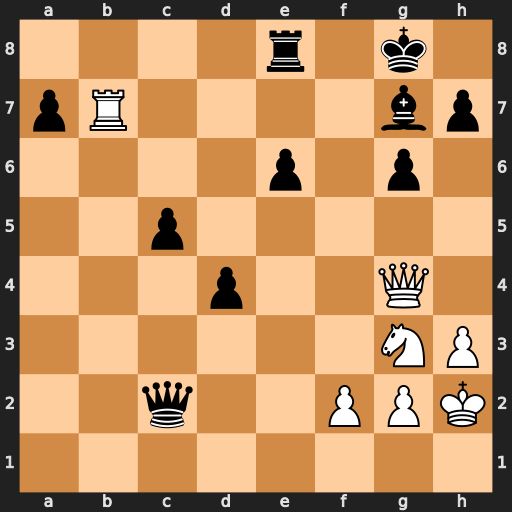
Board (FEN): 4r1k1/pR4bp/4p1p1/2p5/3p2Q1/6NP/2q2PPK/8
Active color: w
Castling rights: -
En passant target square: -
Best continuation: Qf4 Kh8 Ne4 Qxe4 Qxe4